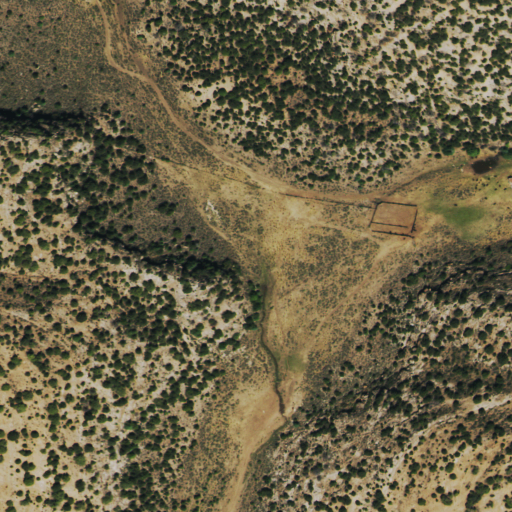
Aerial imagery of valley in Colorado named Little Joe Draw containing shrub and evergreen forest